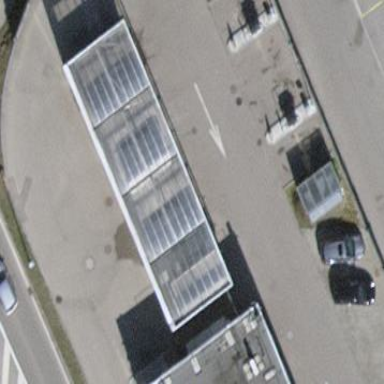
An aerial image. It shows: Building housing car wash facility.